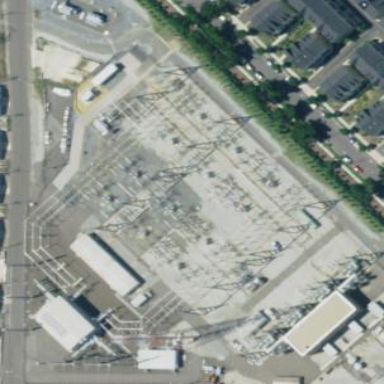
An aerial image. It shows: Wire fence surrounds the power substation.